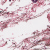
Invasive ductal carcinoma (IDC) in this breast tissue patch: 0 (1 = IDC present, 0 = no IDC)